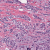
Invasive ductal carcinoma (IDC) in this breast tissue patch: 1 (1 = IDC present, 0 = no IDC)